Question: I have a 'dataframe' with list in one column(or more than one column). My goal is to iterate through those lists in the 'dataframe' column and to print the values in separate rows.

The problem is that when I try to iterate through list which is in frameLen:
'''
for index, row in data.iterrows():
for i in row['frameLen']:
print(i)
'''
I get some weird result :
'''
[
8
0
,
8
0
,
8
0
,
8
0
,
8
0
,
8
0
]
'''
It seems like my list is interpreted as string.
Could someone tell me why is that and what could I do to fix it?
Many thanks :)
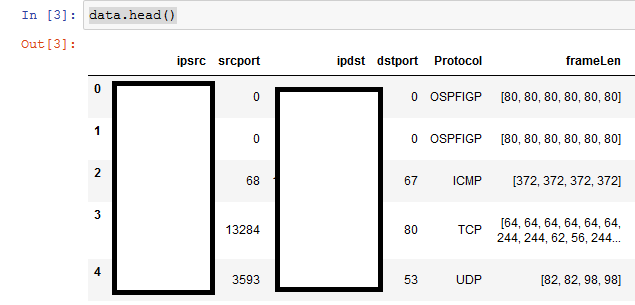
Answer: First do not using list within a col
How to fix it ?
'''
import ast
df['frameLen']=df['frameLen'].apply(ast.literal_eval)
'''